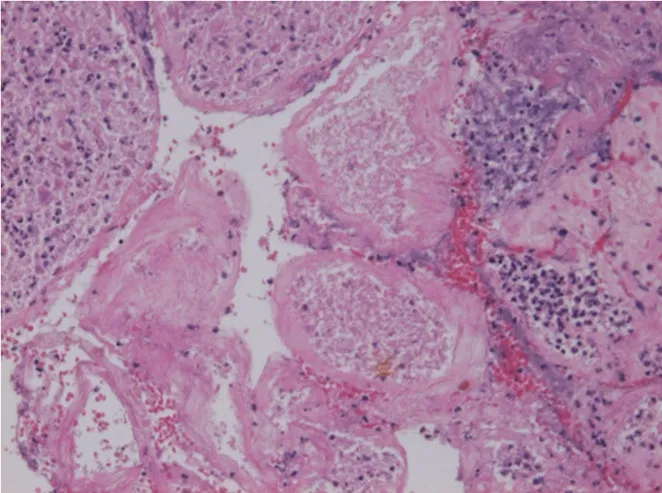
Pathological findings of the specimens (x10 H&E staining). Inflammatory cell infiltration and necrosis in the testicular parenchyma H&E: Hematoxylin and Eosin.
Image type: pathology (h&e)